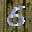
Label: 5